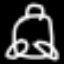
Label: frog